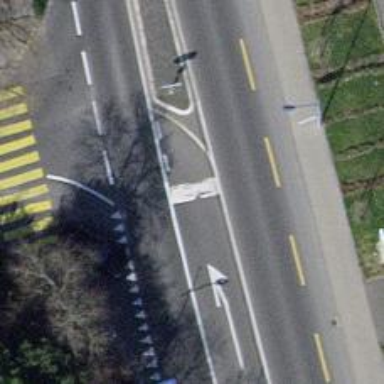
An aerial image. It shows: Unclassified road with asphalt surface and sidewalk.